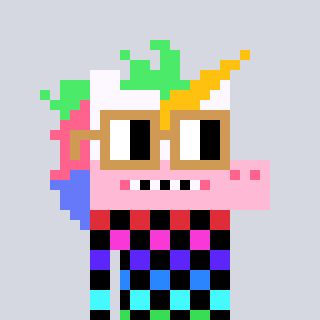
a pixel art character with square brown glasses, a unicorn-shaped head and a purple-colored body on a cool background